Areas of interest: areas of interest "Agricultural and Sideline Products Market"
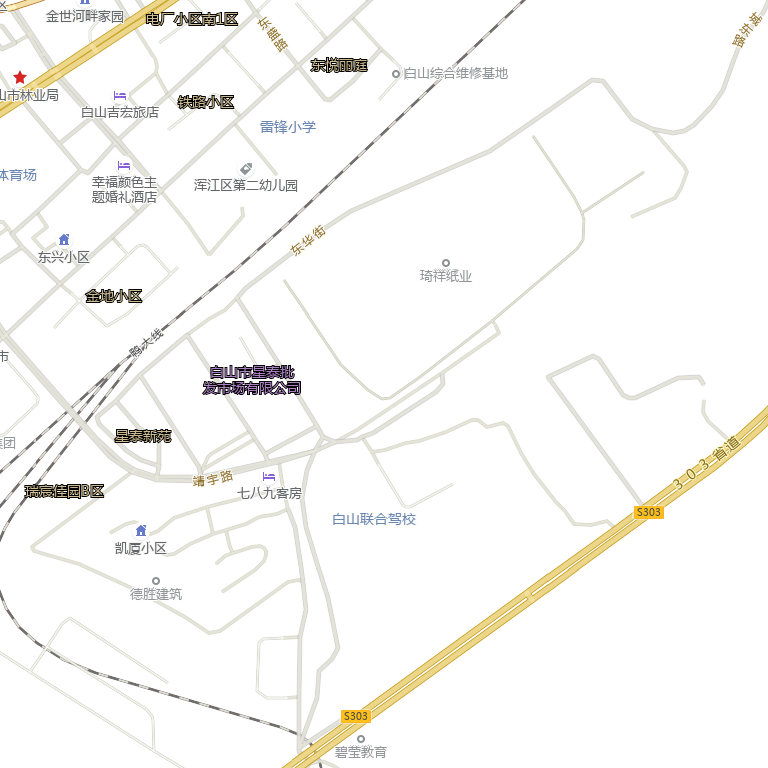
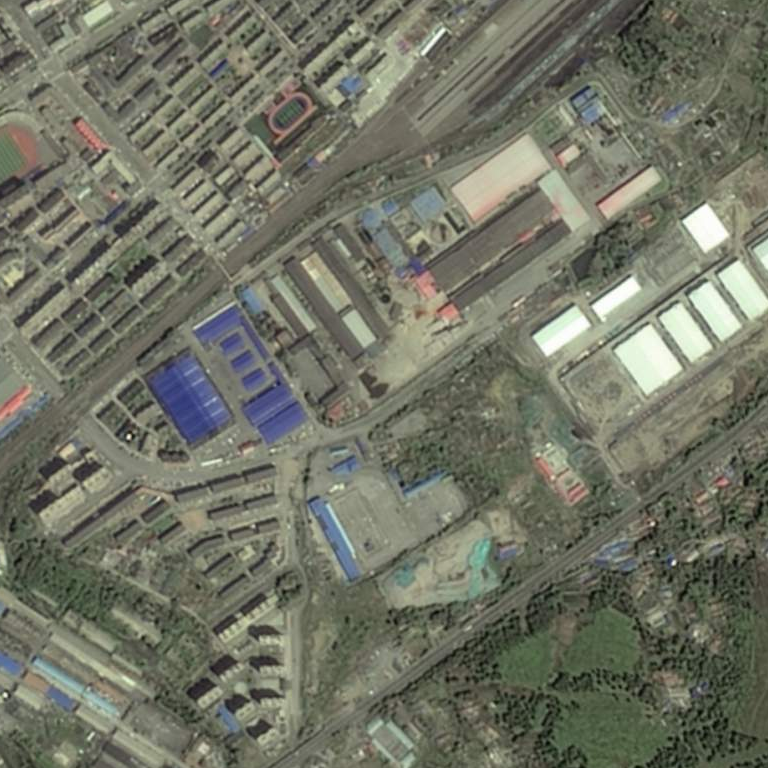